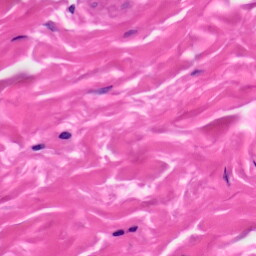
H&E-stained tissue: Skin